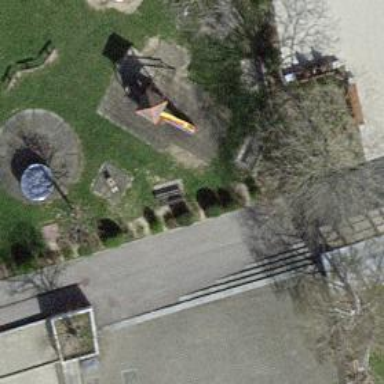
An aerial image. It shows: Bench for seating.